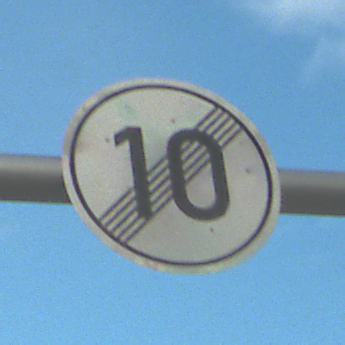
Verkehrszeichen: EndeGeschwindigkeit10
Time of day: MorningAfternoon
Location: Outdoor (Urban)
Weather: PartlyCloudy
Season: NotSpecified
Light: Natural